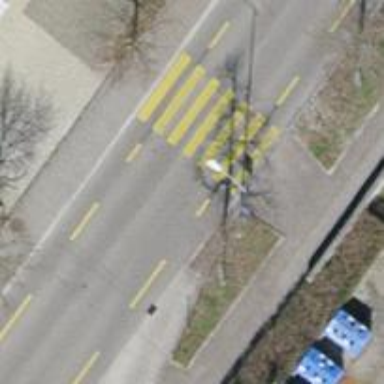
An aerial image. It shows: Zebra crossing on the road.